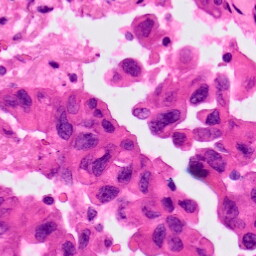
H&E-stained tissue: Lung